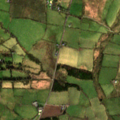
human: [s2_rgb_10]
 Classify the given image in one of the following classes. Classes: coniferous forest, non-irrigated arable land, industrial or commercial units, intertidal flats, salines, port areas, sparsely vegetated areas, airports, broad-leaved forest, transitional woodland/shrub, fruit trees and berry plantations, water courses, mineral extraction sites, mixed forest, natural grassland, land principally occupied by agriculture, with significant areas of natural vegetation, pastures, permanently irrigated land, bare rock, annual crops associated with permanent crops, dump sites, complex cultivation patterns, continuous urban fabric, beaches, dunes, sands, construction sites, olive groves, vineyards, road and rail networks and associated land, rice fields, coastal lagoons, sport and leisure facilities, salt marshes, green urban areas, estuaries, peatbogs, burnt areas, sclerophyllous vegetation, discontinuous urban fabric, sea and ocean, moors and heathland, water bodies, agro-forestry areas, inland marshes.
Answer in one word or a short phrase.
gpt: pastures, inland marshes